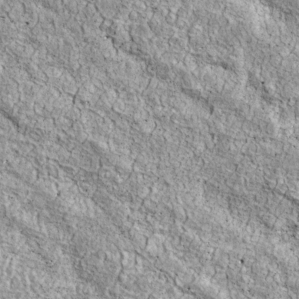
Label: non_frost